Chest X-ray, PA view. Patient: 32 years old, sex M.
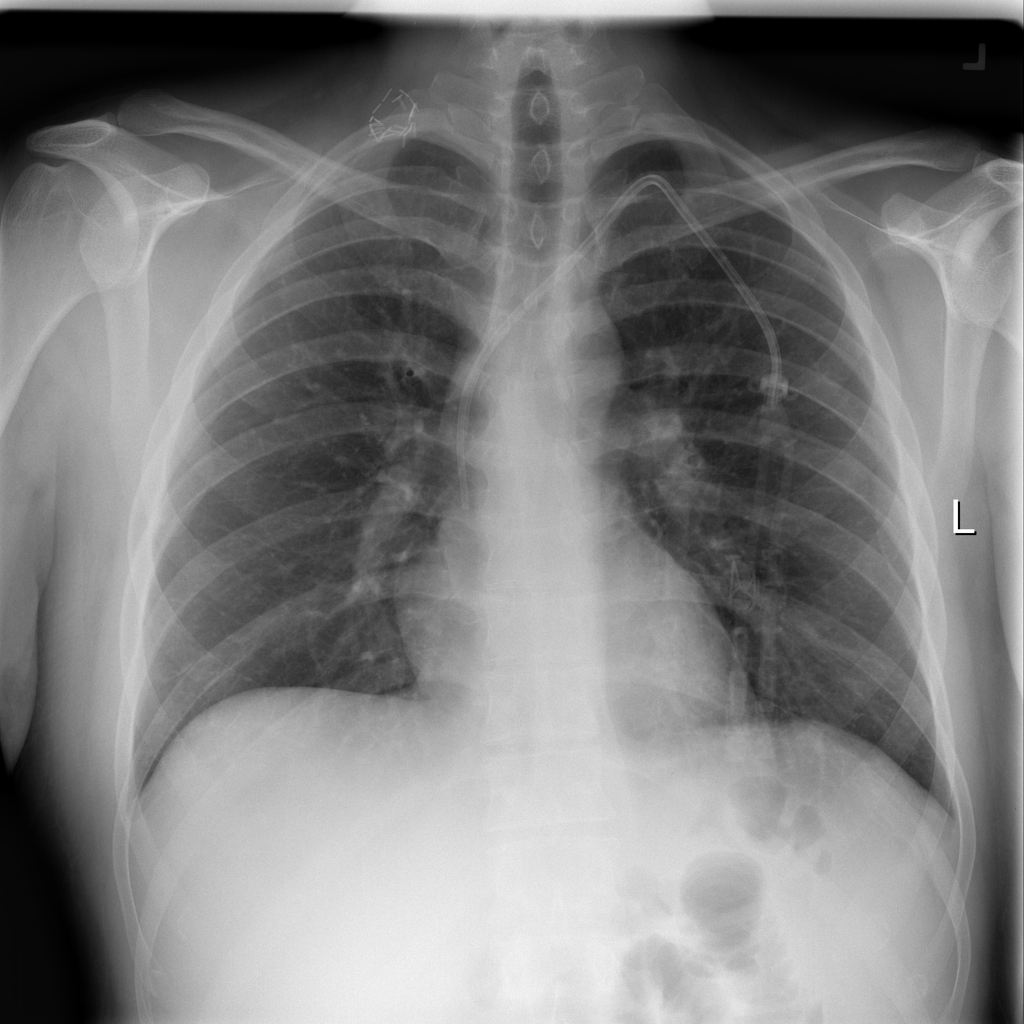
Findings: Infiltration